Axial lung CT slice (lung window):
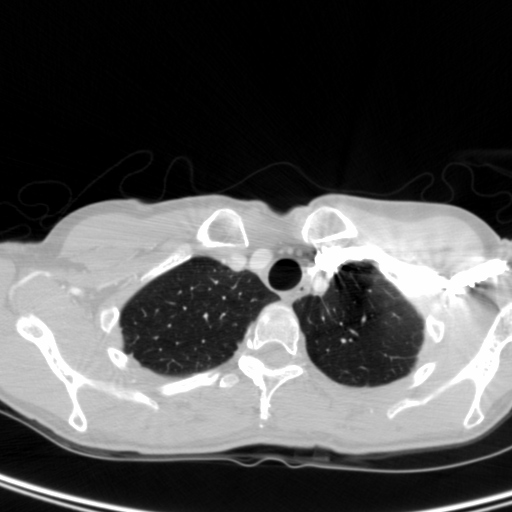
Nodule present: no